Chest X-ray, PA view. Patient: 59 years old, sex M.
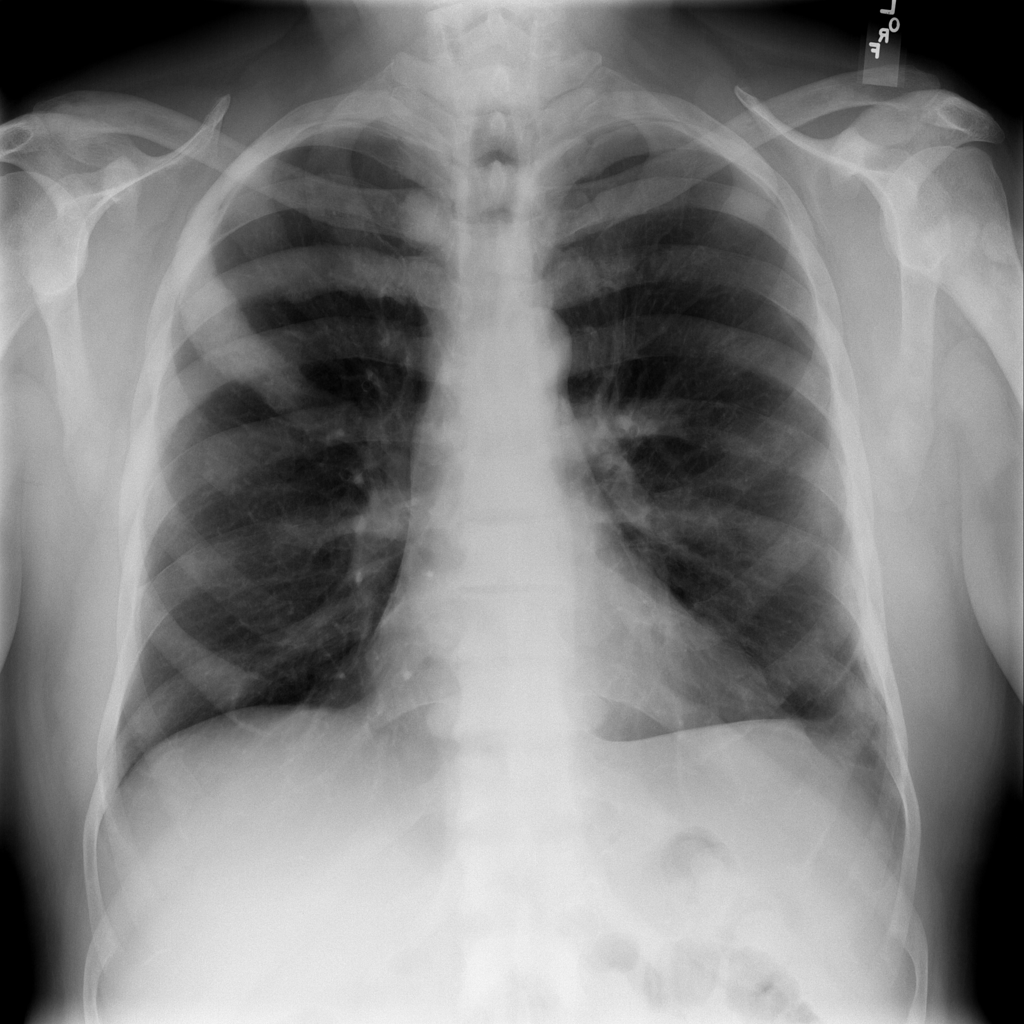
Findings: Infiltration